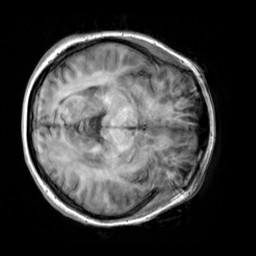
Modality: T1w
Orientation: axial
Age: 23
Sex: female
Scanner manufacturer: siemens
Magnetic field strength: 3 T
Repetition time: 2.3 s
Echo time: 0.00303 s